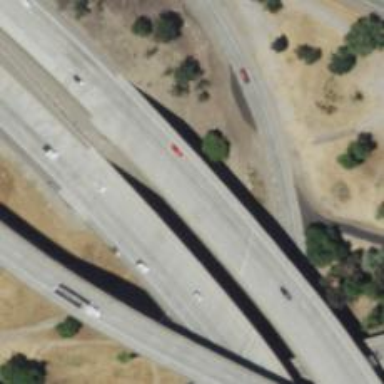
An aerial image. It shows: Bridge over motorway.